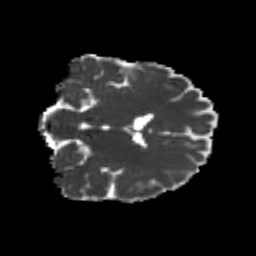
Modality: MD
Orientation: coronal
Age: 23
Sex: male
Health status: healthy
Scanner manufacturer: philips
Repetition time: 7.388 s
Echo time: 0.08599 s